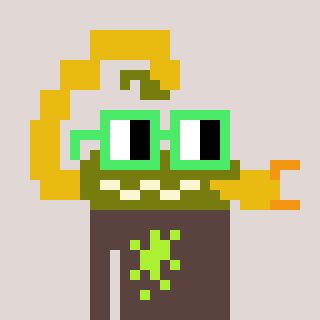
a pixel art character with square light green glasses, a scorpion-shaped head and a darkbrown-colored body on a warm background